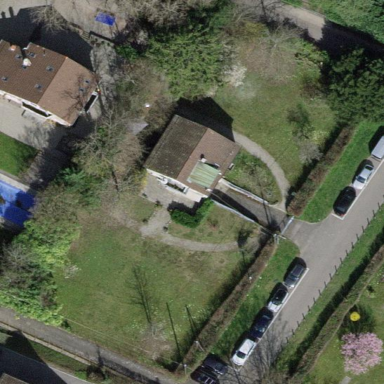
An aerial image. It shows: Garden enclosed by fence.